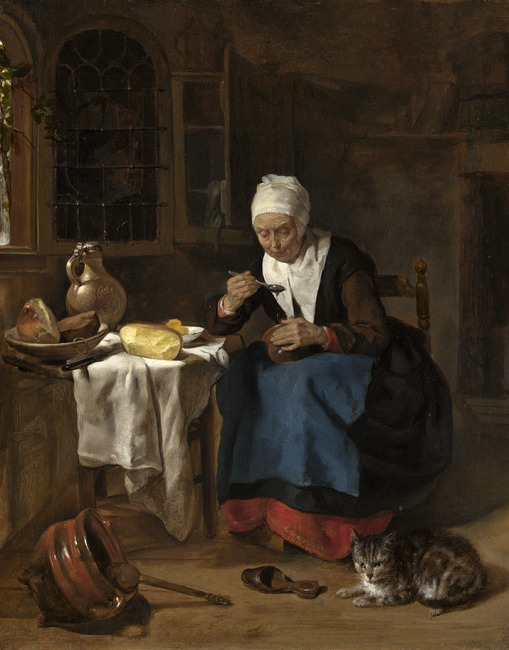
Title: Pap etende oude vrouw
Artist: Gabriel Metsu
Earliest date: 1654
Latest date: 1657
Genre: painting
Keywords: genre, one human figure, old woman, full-length portrait, eating, cat (domestic), interior view, table, jug (vessel), bread, cheese, terracotta, wooden floor, window, slipper, stoneware